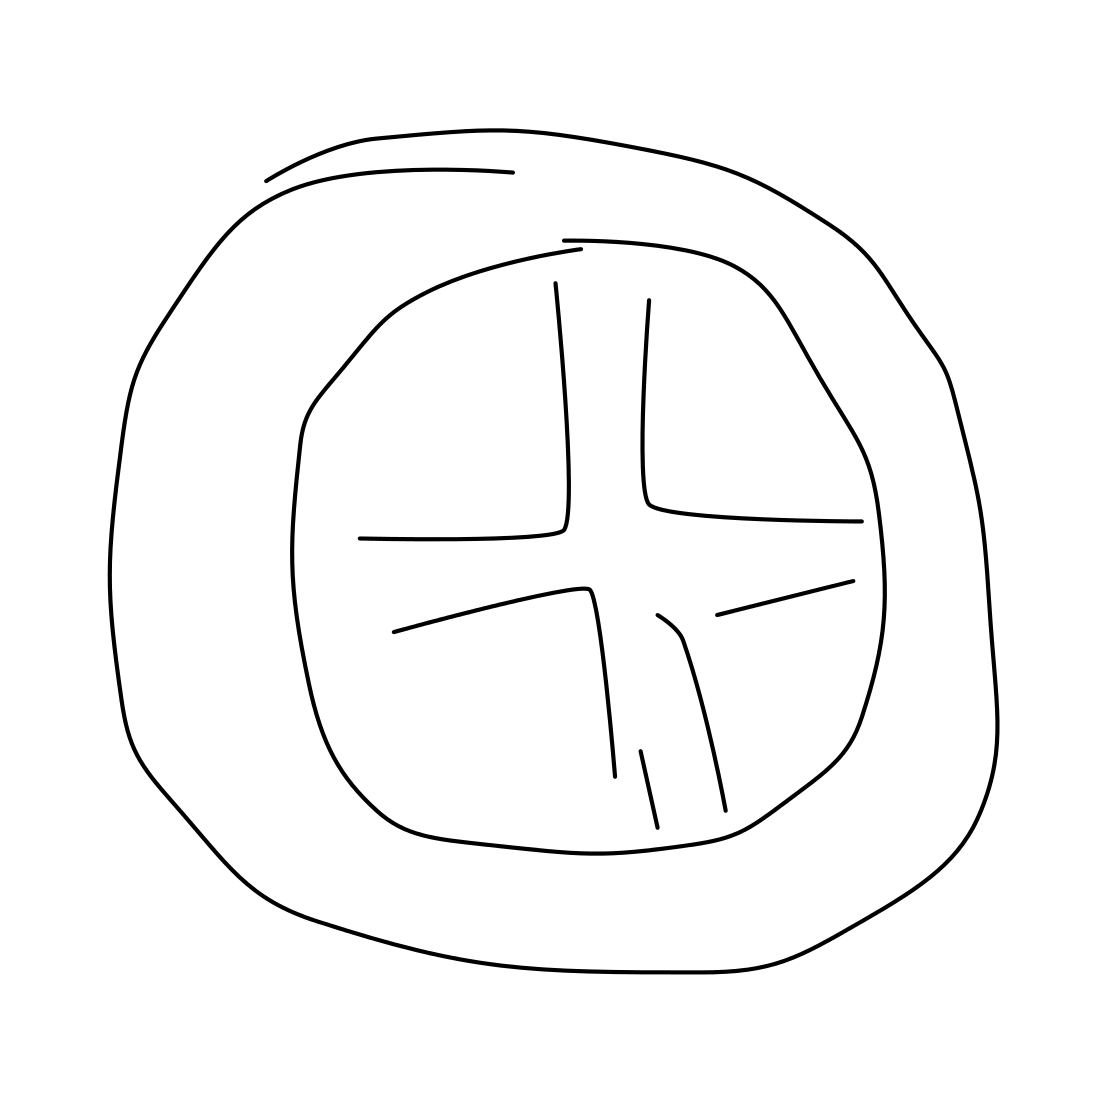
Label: tire